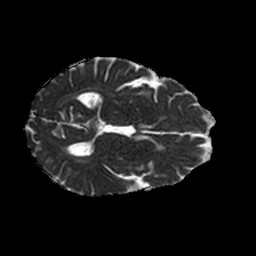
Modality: ADC
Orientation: axial
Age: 60
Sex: female
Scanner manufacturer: philips
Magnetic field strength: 1.5 T
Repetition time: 3.395 s
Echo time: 0.06922 s